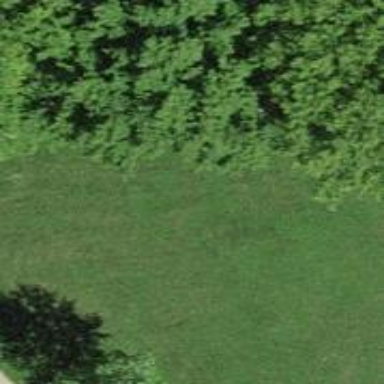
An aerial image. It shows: Brown bench.